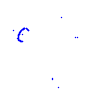
Particle: kaon